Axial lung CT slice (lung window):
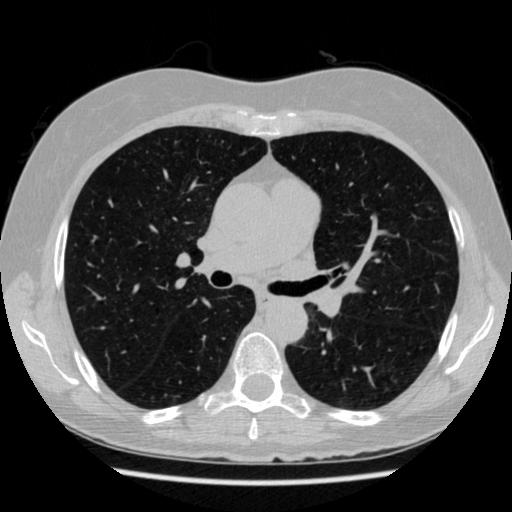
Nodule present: no